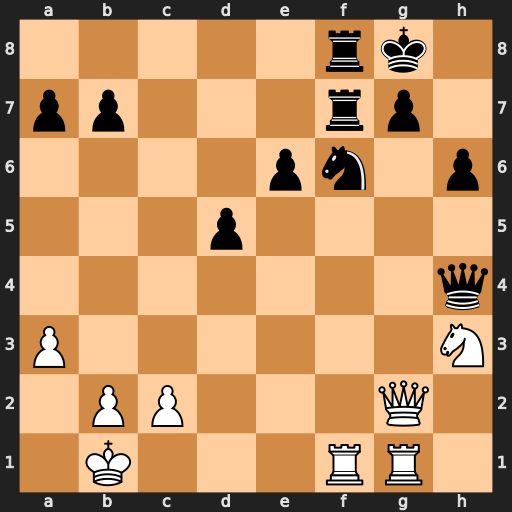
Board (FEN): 5rk1/pp3rp1/4pn1p/3p4/7q/P6N/1PP3Q1/1K3RR1
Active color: w
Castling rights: -
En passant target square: -
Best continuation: Rf4 Qh5 Rxf6